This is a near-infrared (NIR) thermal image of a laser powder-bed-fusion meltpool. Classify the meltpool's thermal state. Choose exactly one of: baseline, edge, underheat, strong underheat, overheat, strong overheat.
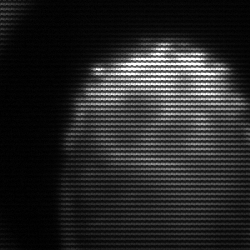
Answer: edge